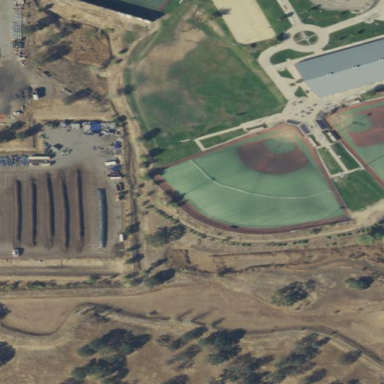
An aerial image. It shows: Baseball pitch for leisure land activities.